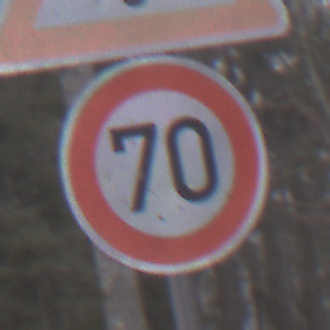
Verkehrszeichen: Geschwindigkeit70
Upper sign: Gefahrenstelle
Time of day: Midday
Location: Outdoor (Nature)
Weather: Overcast
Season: Autumn
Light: Natural